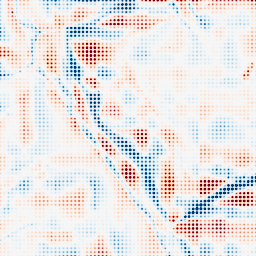
Category: wavelet
Decomposition family: wavelet_reverse_biorthogonal
Decomposition parameters: wavelet: rbio1.3
level: 5
Upsampling method: sinc_hamming
Upsampling parameters: scale: 8
kernel_size: 4
Upsampling scale: 8